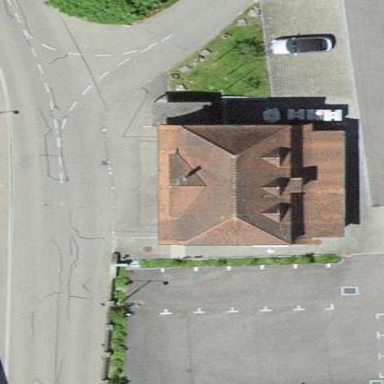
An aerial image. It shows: Town hall building.